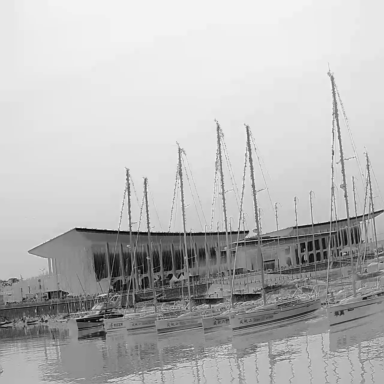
There are four sailboats in the infrared image.